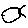
Label: fish